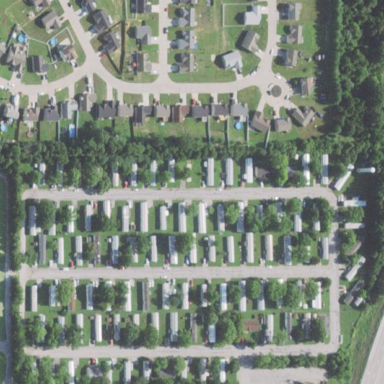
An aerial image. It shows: Residential area known as trailer park.